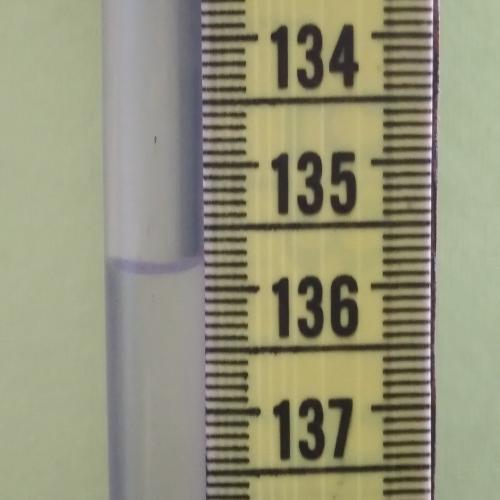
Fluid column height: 135.8 cm